【题型】解答题　【知识点】平面几何　【难度】easy
如图, 在 $\triangle ABC$ 中, $AB = AC$, 点 $D$ 在边 $BC$ 上, 已知 $\angle AFD = \angle B$, 边 $DF$ 交 $AC$ 于点 $E$。

(1) 求证：$AF \cdot CE = CD \cdot FE$；

(2) 连接 $AD$, 如果 $\frac{AB}{AF} = \frac{BC}{DF}$, 求证：$AD^2 = AE \cdot AC$。
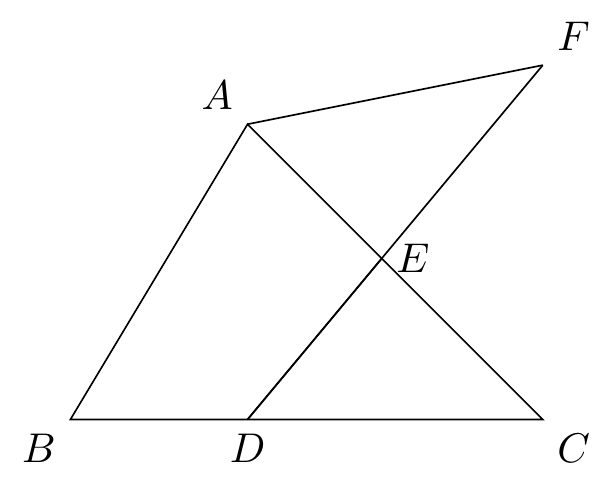
【解答】
证明：
(1) $\because AB = AC$,

$\therefore \angle ABC = \angle ACB$,

$\because \angle AFD = \angle B$,

$\therefore \angle AFD = \angle ACB$,

$\because \angle AEF = \angle DEC$,

$\therefore \triangle AEF \sim \triangle DEC$,

$\therefore \frac{AF}{DC} = \frac{FE}{CE}$,

$\therefore AF \cdot CE = CD \cdot FE$；

(2)

$\because \frac{AB}{AF} = \frac{BC}{DF}$, $\angle AFD = \angle B$,

$\therefore \triangle ABC \sim \triangle AFD$,

$\therefore \angle ACB = \angle ADF$,

$\because \angle DAC = \angle EAD$,

$\therefore \triangle ADC \sim \triangle AED$,

$\therefore \frac{AD}{AE} = \frac{AC}{AD}$,

$\therefore AD^2 = AE \cdot AC$。
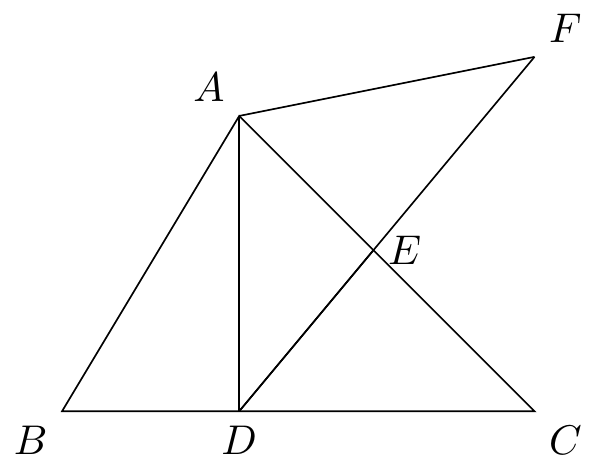